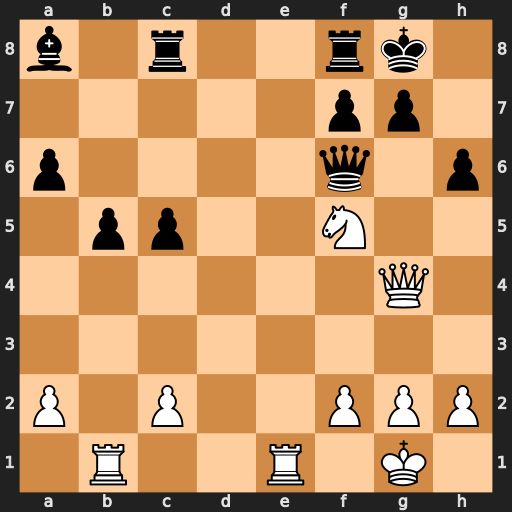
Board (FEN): b1r2rk1/5pp1/p4q1p/1pp2N2/6Q1/8/P1P2PPP/1R2R1K1
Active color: w
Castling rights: -
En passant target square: -
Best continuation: Ne7+ Kh7 Nxc8